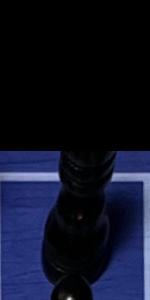
Label: Bishop_Black